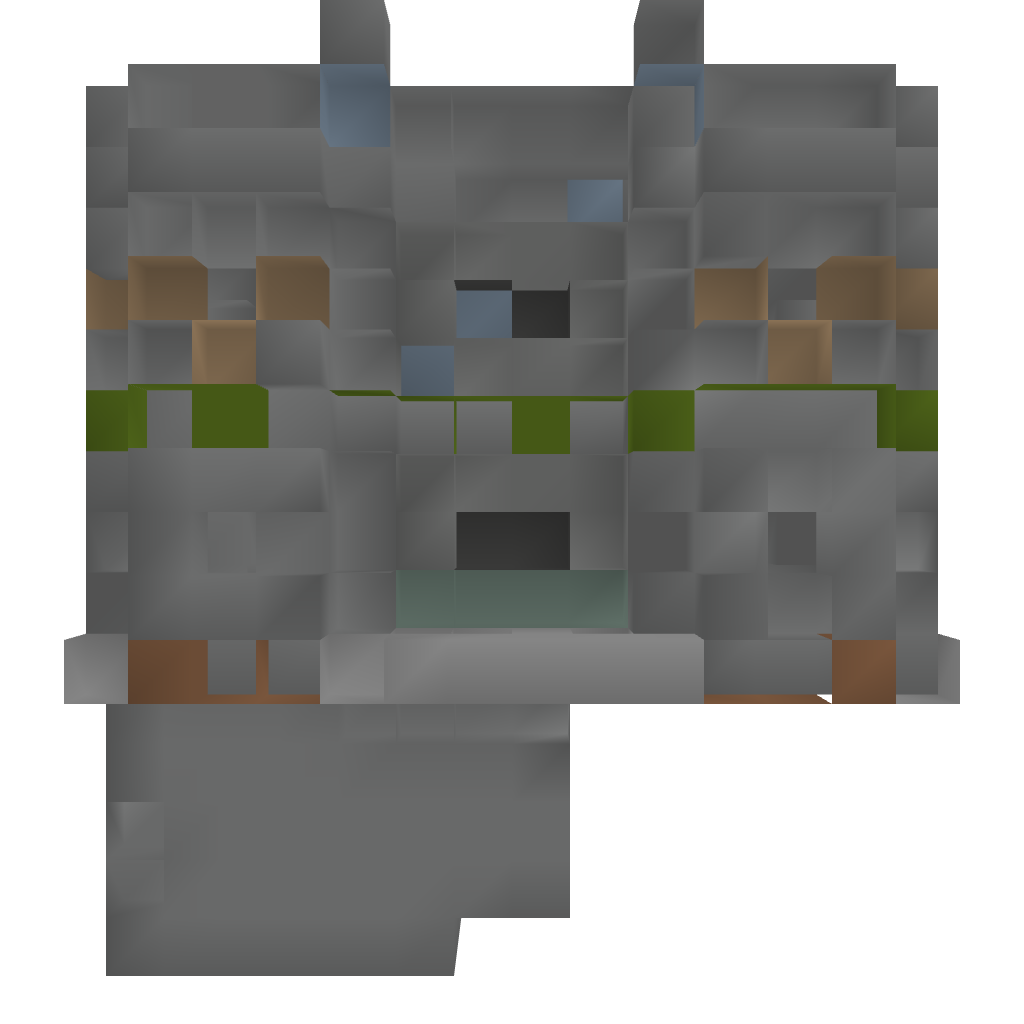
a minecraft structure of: PvP Tower [Green]